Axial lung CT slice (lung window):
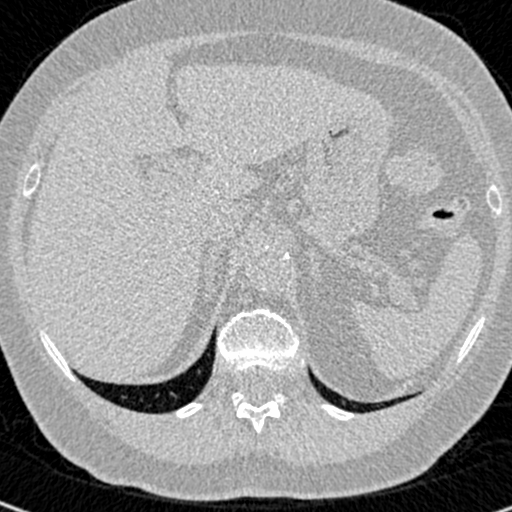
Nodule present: no